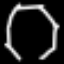
Label: octagon